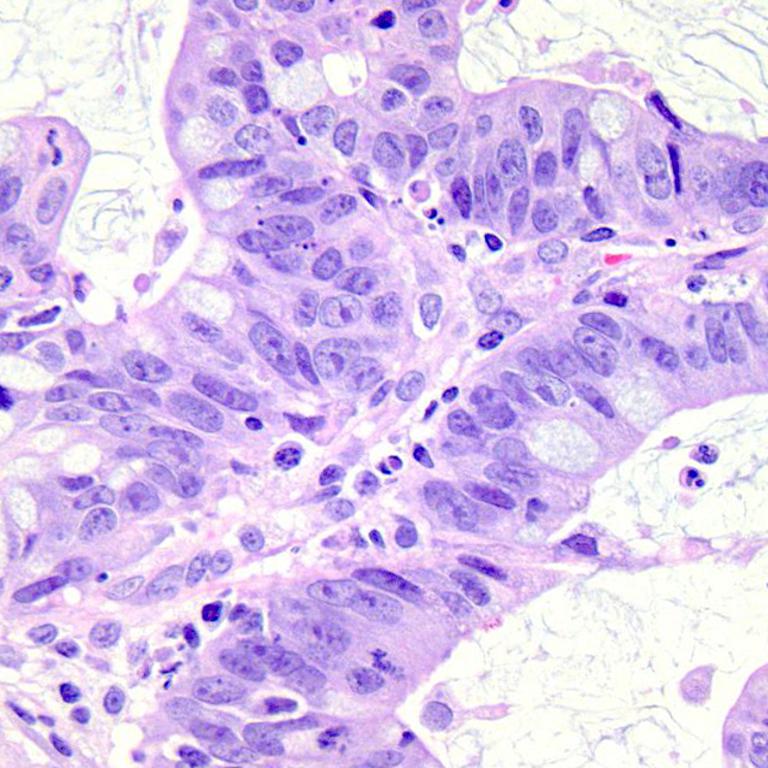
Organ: colon
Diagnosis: adenocarcinomas